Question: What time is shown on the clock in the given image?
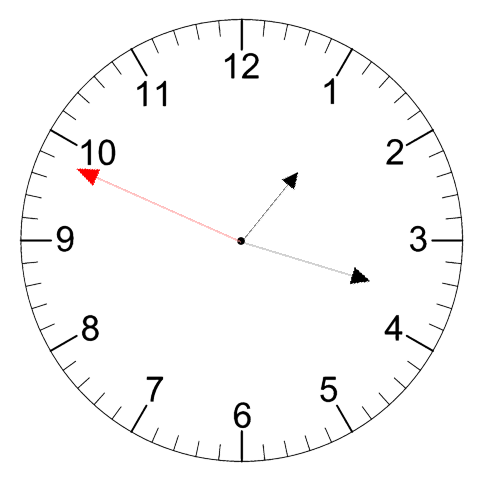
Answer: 01:17:49